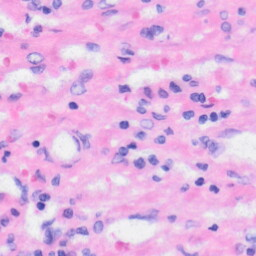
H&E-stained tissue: Liver